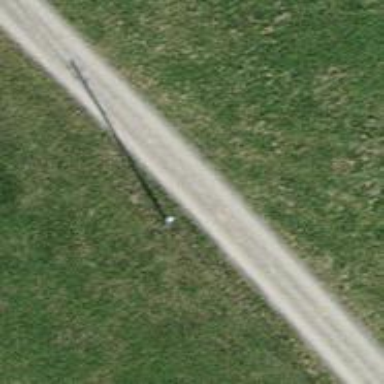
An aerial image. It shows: Compacted track with grade2 surface.